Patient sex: M
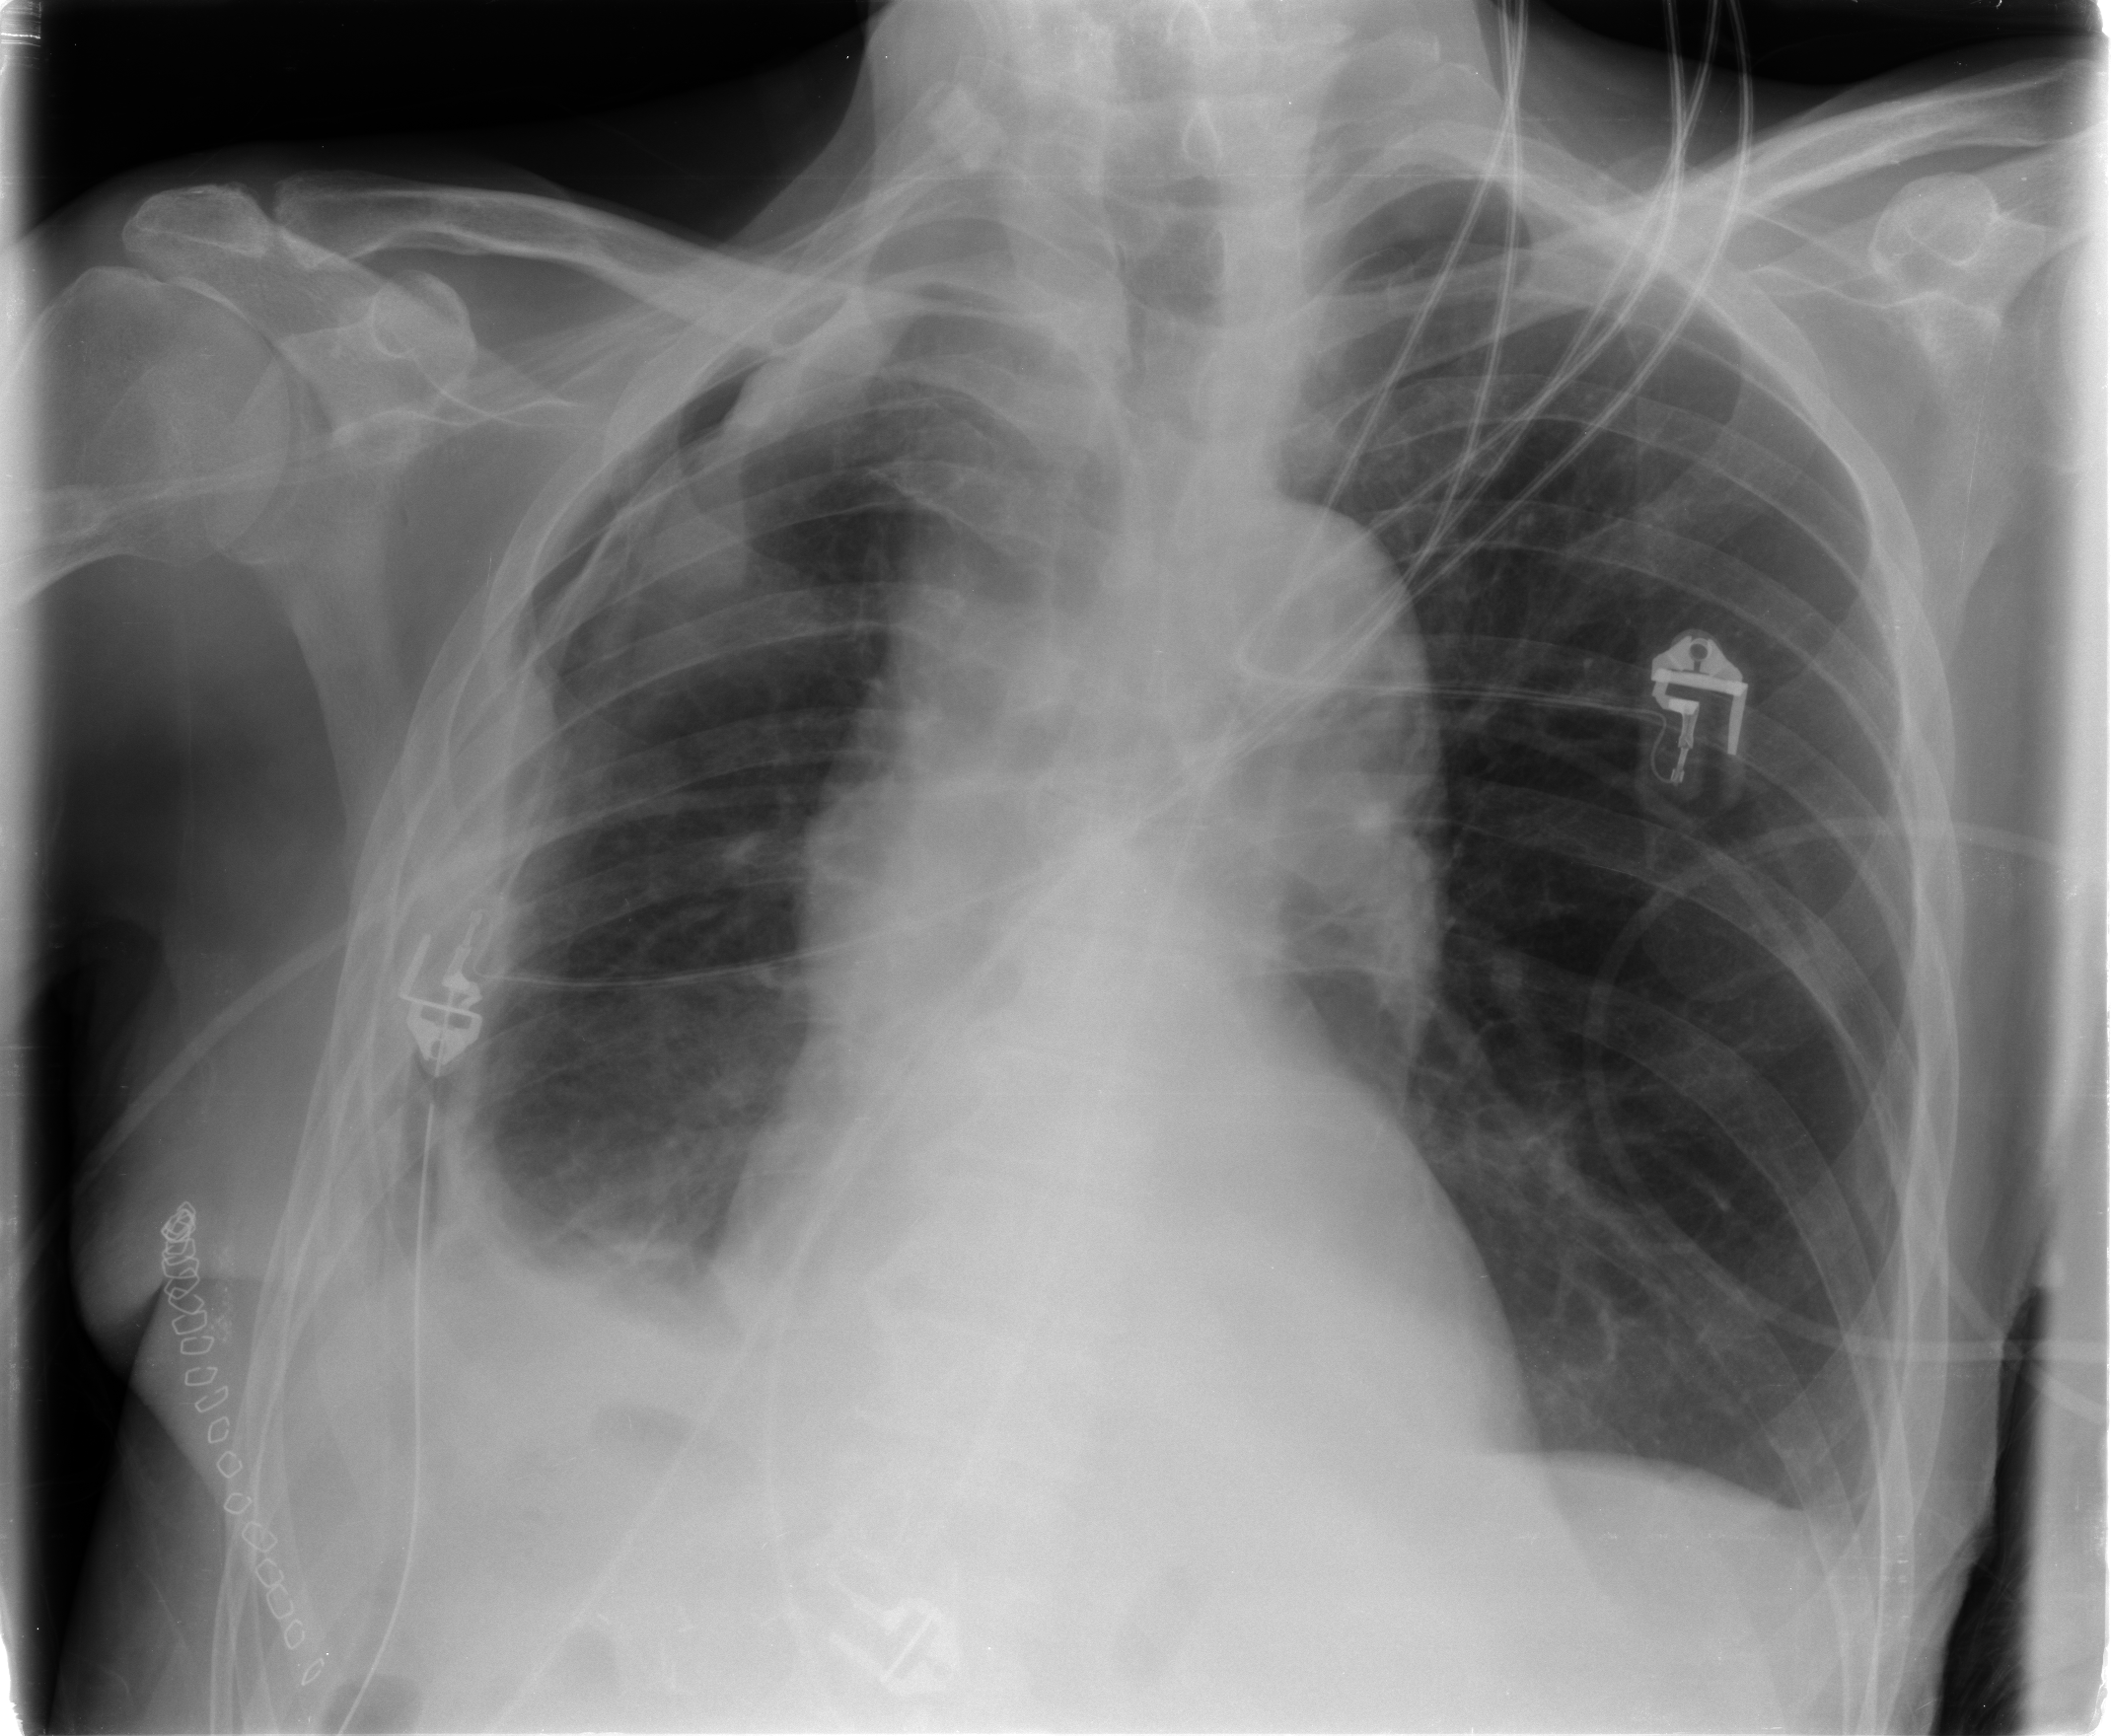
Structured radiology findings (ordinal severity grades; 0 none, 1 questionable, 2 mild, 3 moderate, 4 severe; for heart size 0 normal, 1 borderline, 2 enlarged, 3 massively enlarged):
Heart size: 1
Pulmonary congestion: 0
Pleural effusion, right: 2
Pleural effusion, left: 1
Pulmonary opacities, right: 0
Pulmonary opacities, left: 0
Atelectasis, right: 3
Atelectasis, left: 1